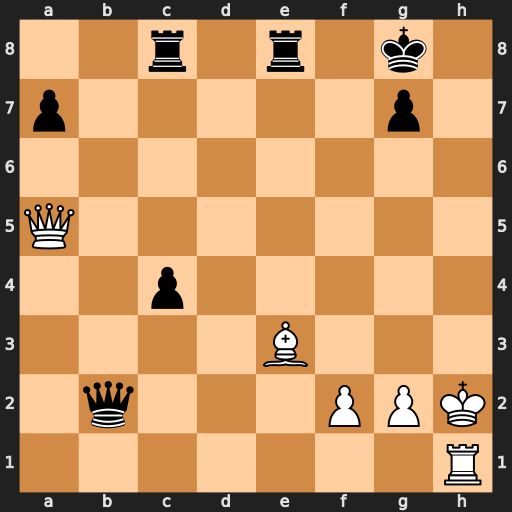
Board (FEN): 2r1r1k1/p5p1/8/Q7/2p5/4B3/1q3PPK/7R
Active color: w
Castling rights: -
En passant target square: -
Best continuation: Qd5+ Kf8 Kg3 Qe5+ Qxe5 Rxe5 Rh8+ Ke7 Rxc8